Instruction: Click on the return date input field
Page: home
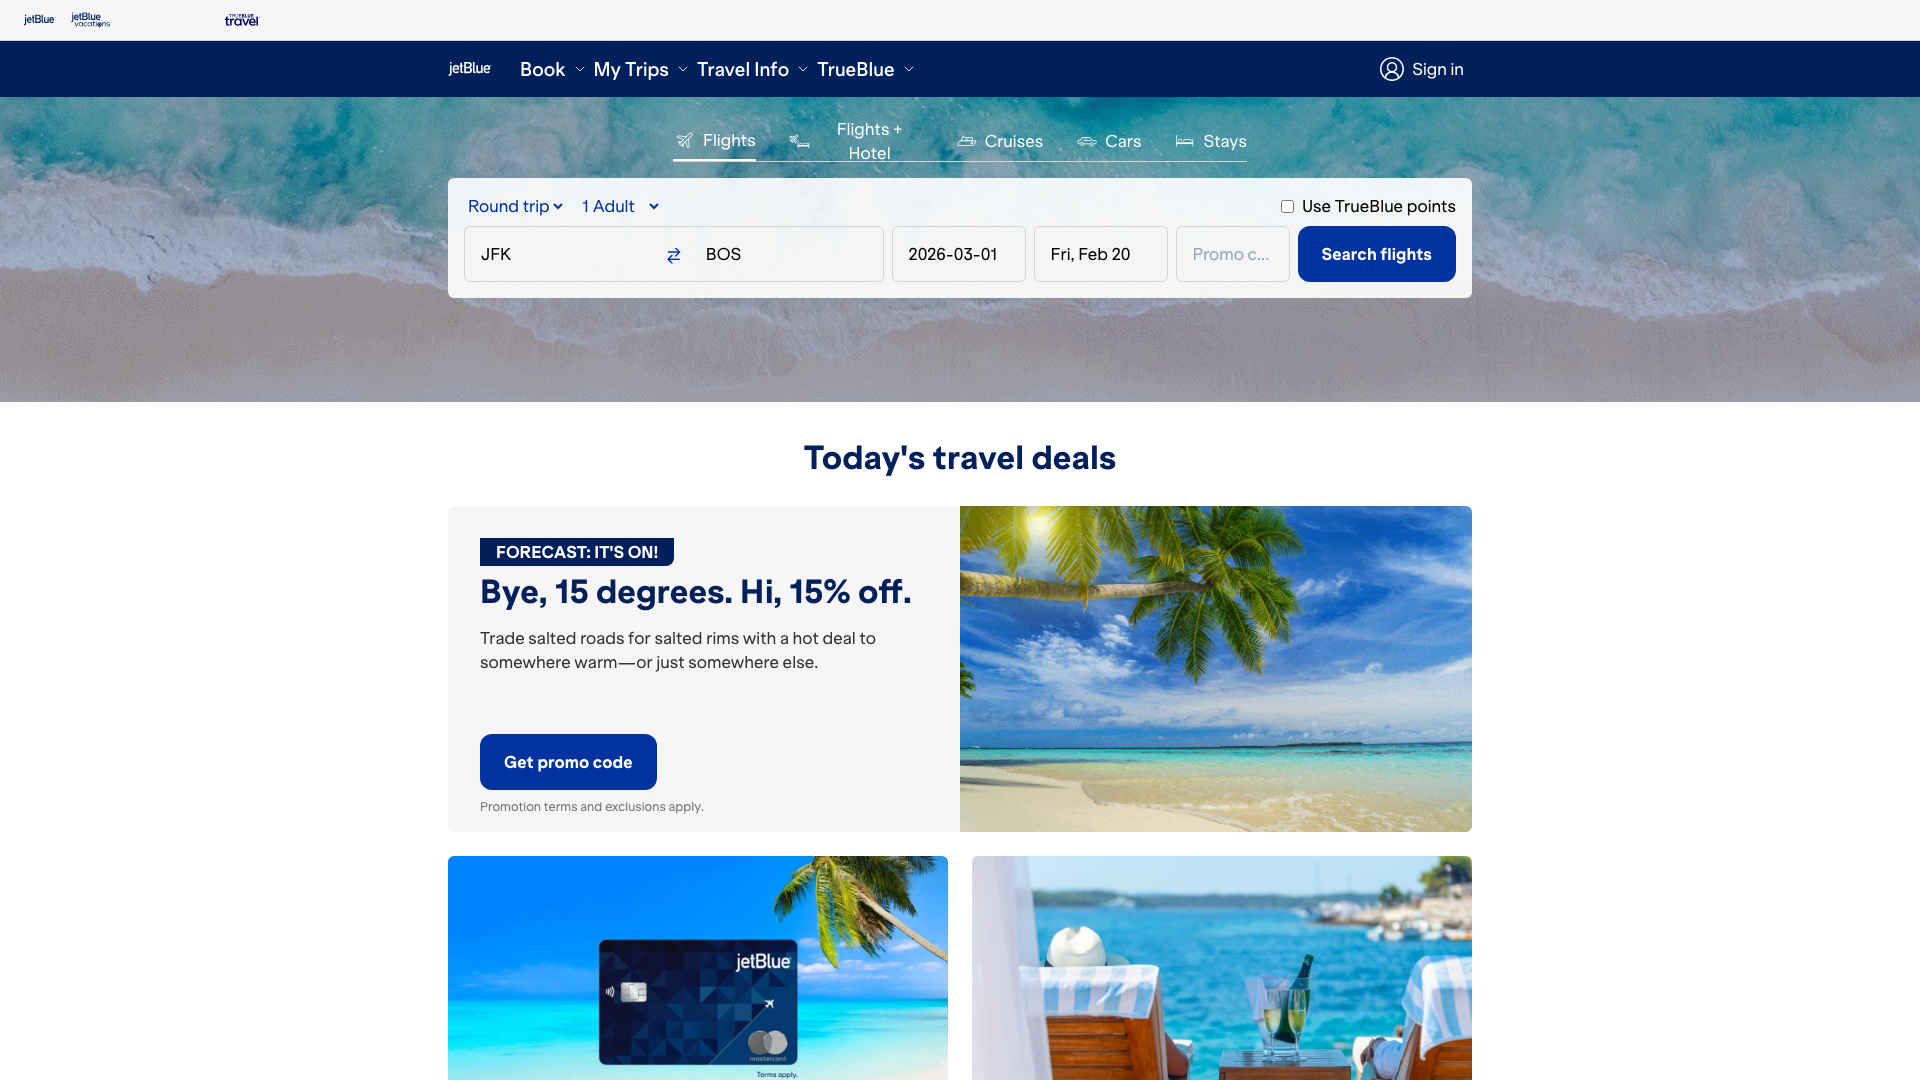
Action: click